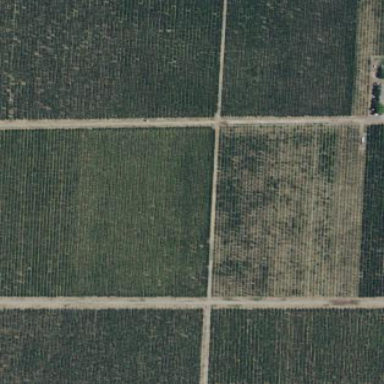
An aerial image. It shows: Vineyard where grapes are grown.